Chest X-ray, AP view. Patient: 69 years old, sex F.
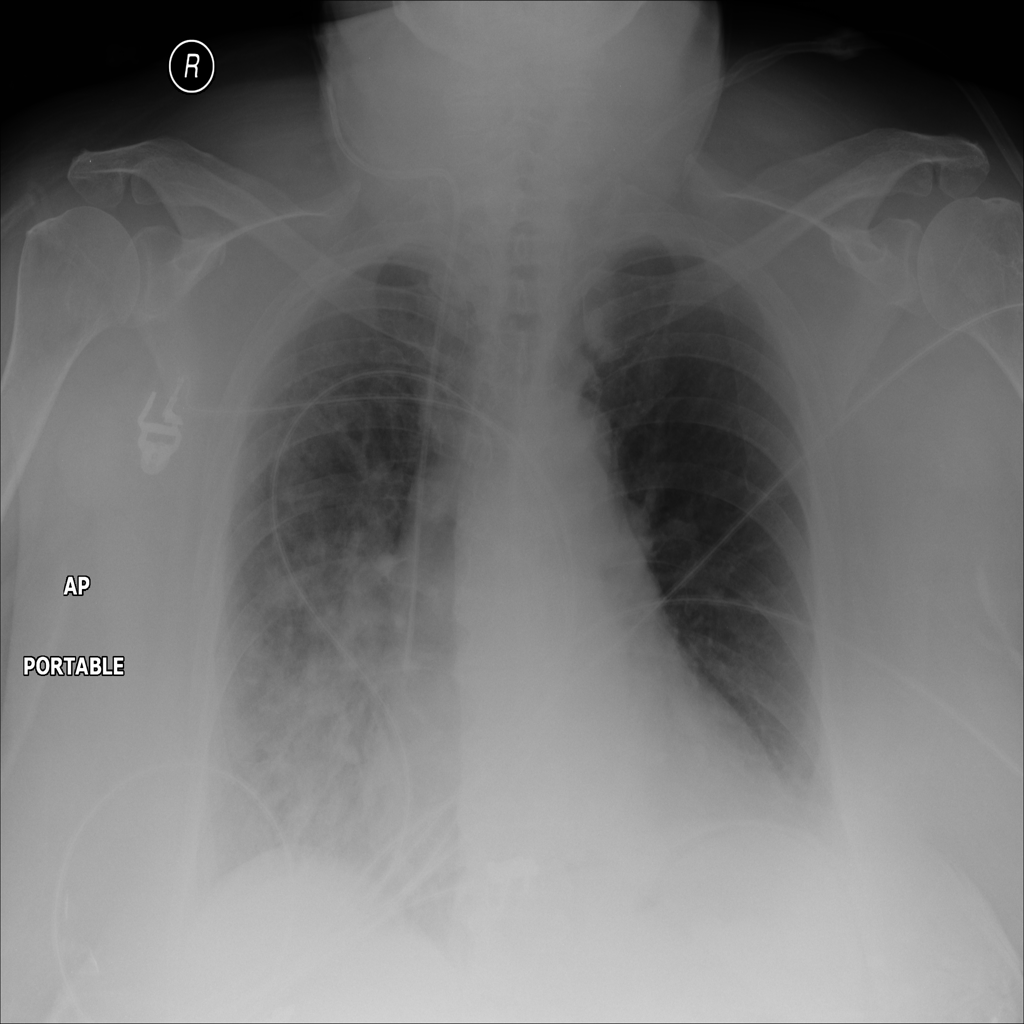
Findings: Infiltration